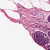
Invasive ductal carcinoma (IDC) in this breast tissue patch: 0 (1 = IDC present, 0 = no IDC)